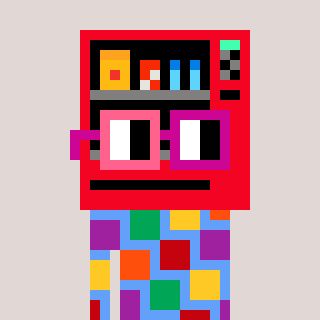
a pixel art character with square pink and red glasses, a vending machine-shaped head and a blue-colored body on a warm background